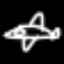
Label: airplane